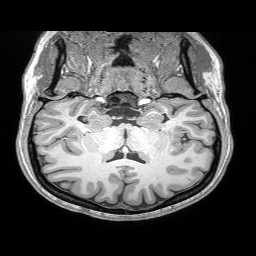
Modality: T1w
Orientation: sagittal
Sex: female